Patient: sex M, age 50
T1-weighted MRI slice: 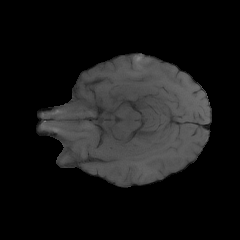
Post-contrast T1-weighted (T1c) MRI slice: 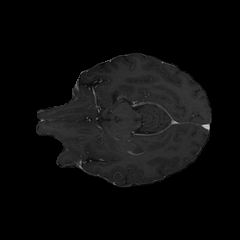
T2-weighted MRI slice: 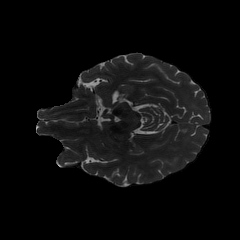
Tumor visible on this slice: no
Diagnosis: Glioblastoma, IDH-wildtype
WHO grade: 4